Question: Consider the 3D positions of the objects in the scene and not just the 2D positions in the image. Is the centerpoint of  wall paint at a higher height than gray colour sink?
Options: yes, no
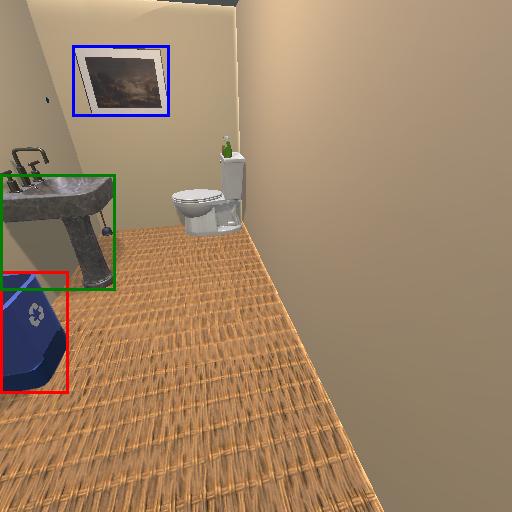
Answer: yes